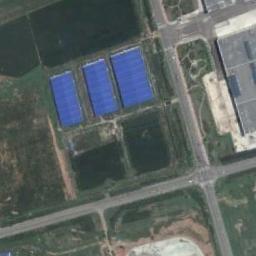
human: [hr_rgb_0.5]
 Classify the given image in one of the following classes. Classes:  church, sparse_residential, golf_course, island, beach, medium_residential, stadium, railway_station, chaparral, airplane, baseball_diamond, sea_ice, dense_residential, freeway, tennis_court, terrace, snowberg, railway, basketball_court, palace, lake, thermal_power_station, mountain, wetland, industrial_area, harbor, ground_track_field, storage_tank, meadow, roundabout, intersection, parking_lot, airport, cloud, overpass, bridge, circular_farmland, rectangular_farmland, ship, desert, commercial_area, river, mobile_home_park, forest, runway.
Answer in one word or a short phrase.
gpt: industrial_area